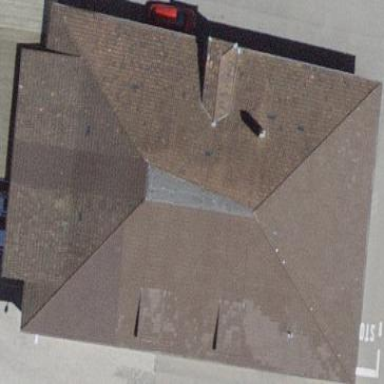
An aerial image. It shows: Building with hipped roof.